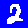
Digit: 2